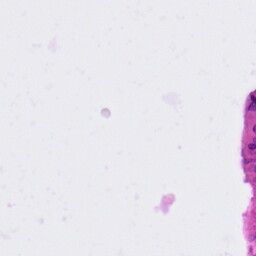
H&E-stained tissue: Colon